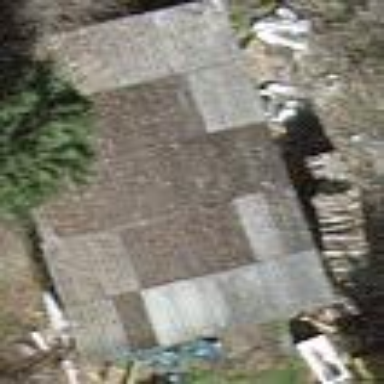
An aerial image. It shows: View of roof of building.